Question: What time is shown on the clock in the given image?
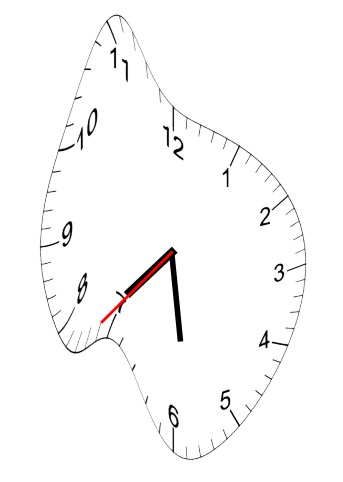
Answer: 07:28:37